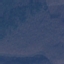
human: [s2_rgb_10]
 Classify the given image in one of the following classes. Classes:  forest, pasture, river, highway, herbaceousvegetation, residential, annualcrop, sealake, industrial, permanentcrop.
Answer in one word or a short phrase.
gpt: Forest